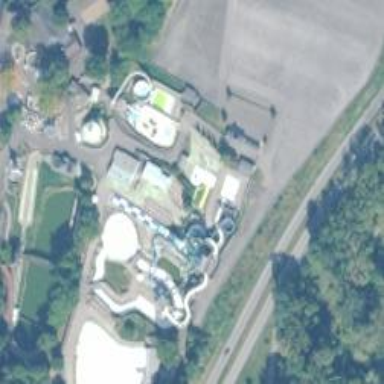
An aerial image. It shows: Water slide attraction.